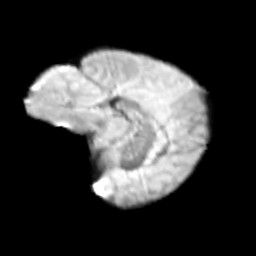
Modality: T2w
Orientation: sagittal
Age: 11
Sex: female
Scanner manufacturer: siemens
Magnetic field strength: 3 T
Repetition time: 3.8 s
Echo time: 0.07 s